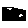
Label: zigzag